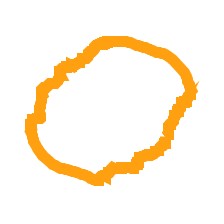
Shape: circle